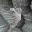
Label: 3